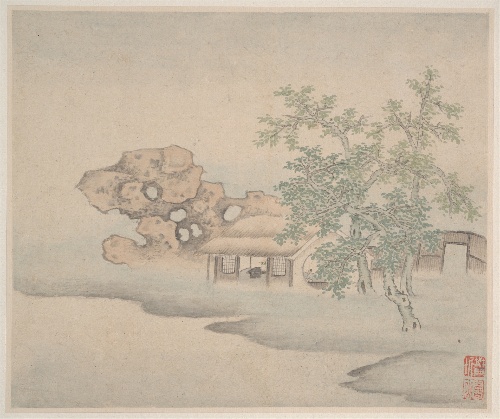
Title: 清 樊圻 山水圖 冊 紙本|Landscapes
Artist: Fan Qi
Artist bio: Chinese, 1616–after 1694
Date: dated 1646
Object type: Album
Classification: Paintings
Medium: Album of eight leaves; ink and color on paper
Culture: China
Period: Qing dynasty (1644–1911)
Dimensions: Each leaf: 6 5/8 x 8 in. (16.8 x 20.3 cm)
Department: Asian Art
Credit line: The Sackler Fund, 1969
Accession year: 1969
Repository: Metropolitan Museum of Art, New York, NY
Tags: Landscapes